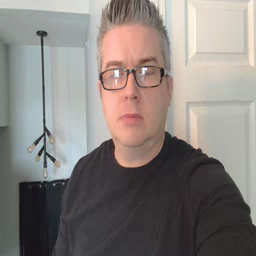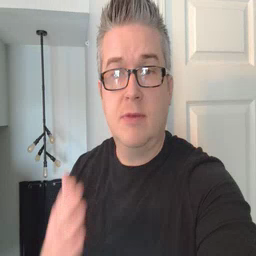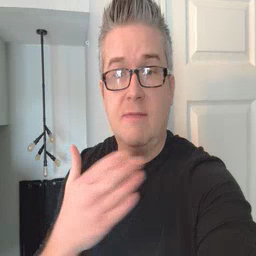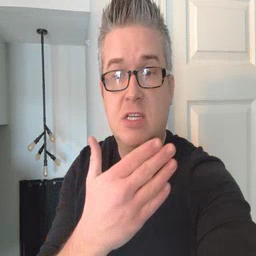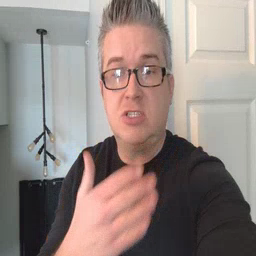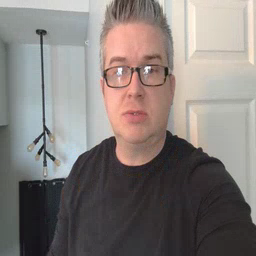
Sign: fish